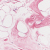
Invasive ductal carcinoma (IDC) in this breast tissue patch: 0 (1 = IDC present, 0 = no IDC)